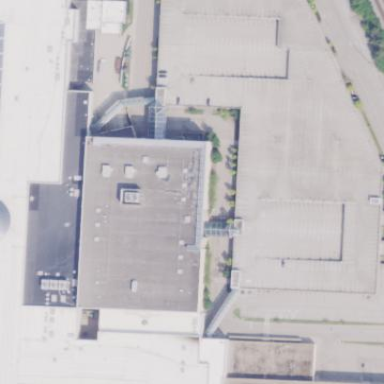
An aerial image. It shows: Retail building that is part of mall.